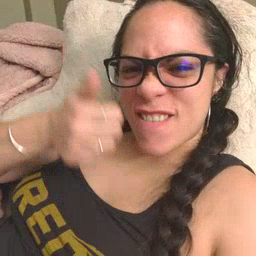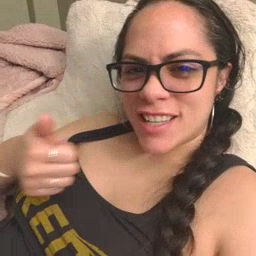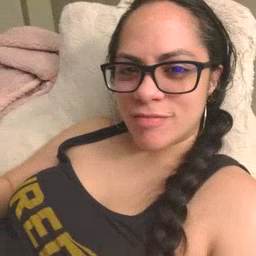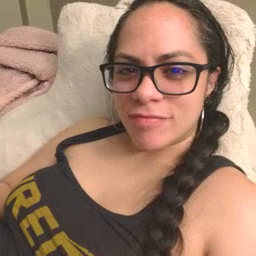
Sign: every